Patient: sex M, age 62
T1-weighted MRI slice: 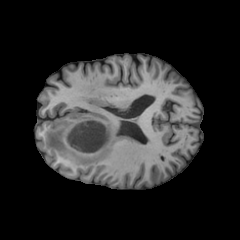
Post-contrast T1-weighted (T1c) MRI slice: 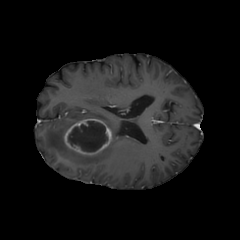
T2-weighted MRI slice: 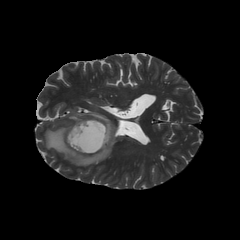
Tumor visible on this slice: yes
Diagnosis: Glioblastoma, IDH-wildtype
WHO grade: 4